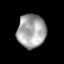
Tissue: prostate
Cell type: T cells
Senescence score: 0.1986
Nuclear area (px): 934
Mean DAPI intensity: 164.211